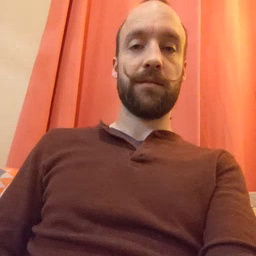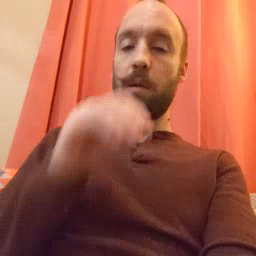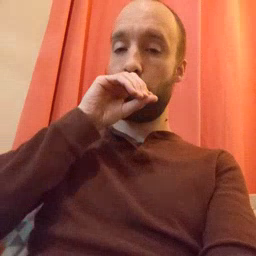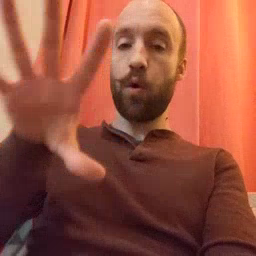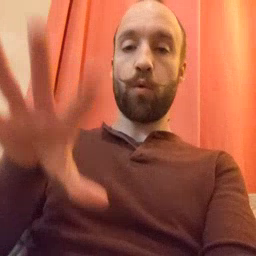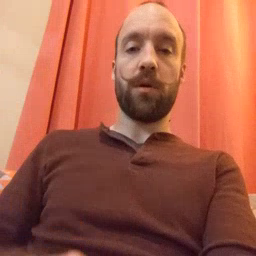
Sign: blow